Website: bh-photo
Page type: customer-info-address
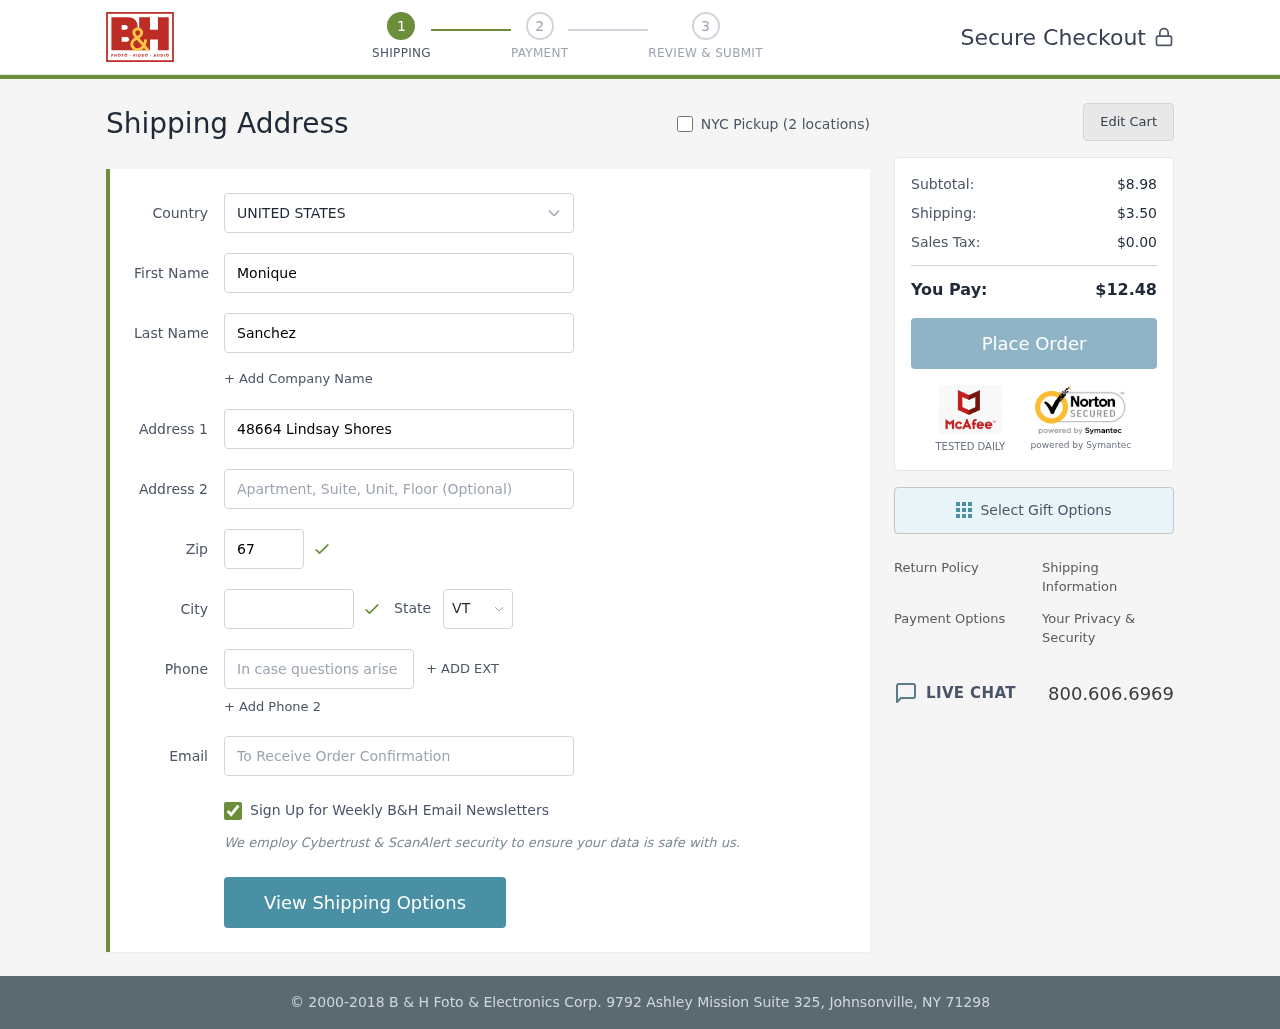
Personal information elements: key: PII_CITY
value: South Donnahaven
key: PII_COUNTRY
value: United States
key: PII_EMAIL
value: moniquesanchez@yahoo.com
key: PII_FIRSTNAME
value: Monique
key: PII_LASTNAME
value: Sanchez
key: PII_PHONE
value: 9413586099
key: PII_POSTCODE
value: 67834
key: PII_STATE_ABBR
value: VT
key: PII_STREET
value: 48664 Lindsay Shores
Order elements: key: ORDER_SUBTOTAL
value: $8.98
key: ORDER_SHIPPING_COST
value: $3.50
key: ORDER_TAX
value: $0.00
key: ORDER_TOTAL
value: $12.48